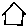
Label: house